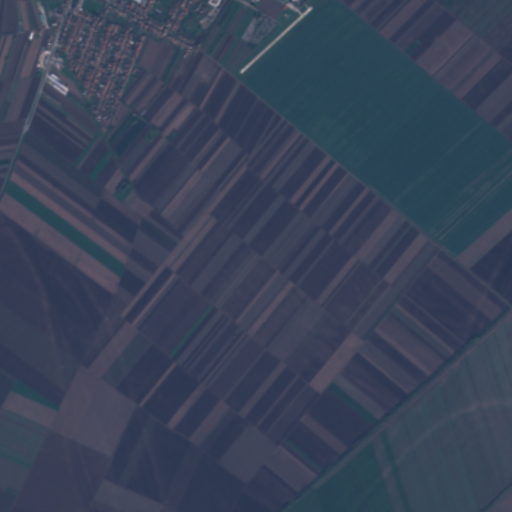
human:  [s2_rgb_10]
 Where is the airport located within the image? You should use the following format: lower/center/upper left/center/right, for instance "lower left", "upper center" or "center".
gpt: The airport is located in the upper center of the image.
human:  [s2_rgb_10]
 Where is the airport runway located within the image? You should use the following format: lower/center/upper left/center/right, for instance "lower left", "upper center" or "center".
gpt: The airport runway is located in the upper center of the image.
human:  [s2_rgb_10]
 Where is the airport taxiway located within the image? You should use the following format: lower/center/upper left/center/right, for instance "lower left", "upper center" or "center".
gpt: The airport taxiway is located in the upper center of the image.
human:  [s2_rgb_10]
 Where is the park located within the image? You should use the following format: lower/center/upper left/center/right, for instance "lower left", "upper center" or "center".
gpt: The park is located in the upper left of the image.
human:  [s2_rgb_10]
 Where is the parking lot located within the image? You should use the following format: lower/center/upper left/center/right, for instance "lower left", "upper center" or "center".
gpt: The parking lot is located in the upper center of the image.
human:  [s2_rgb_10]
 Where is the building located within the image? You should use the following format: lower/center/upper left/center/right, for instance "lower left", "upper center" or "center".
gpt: There is no building in the image.